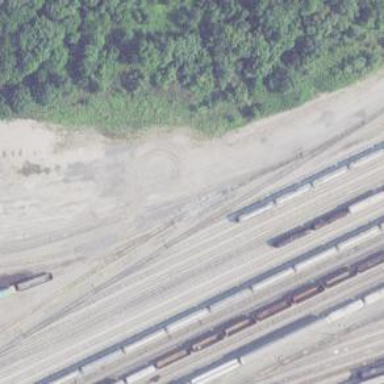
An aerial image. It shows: Railway yard in service.